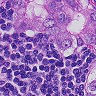
Metastatic tissue present: yes